Interaction volume radius: 5 \u00c5
Interaction volume height: 25 \u00c5
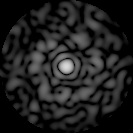
Disorder parameter: 0.8588